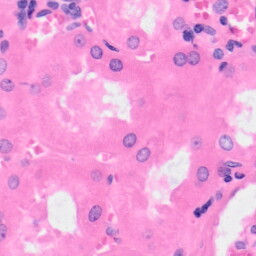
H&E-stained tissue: Kidney